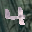
Label: 4